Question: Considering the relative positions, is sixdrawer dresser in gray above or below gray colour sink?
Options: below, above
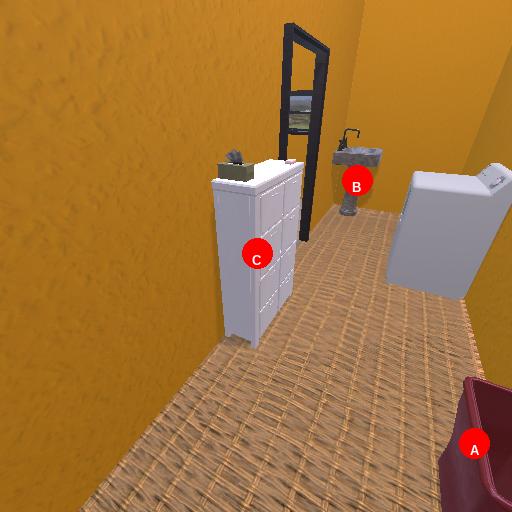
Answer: below